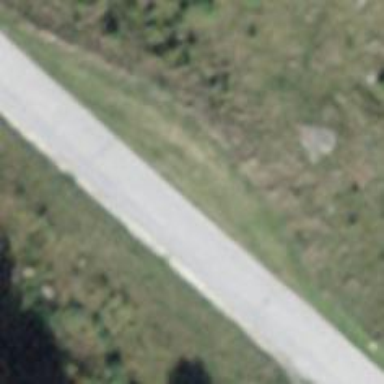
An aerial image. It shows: Passing place on the road.